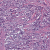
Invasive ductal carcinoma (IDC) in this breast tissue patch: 1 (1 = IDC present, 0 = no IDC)